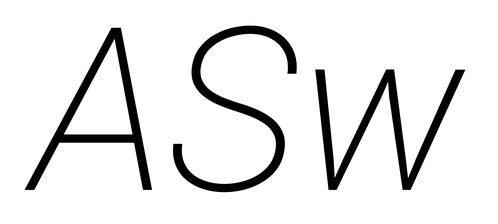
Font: Roboto-Italic_ExtraLight_Italic